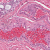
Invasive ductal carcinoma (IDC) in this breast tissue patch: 0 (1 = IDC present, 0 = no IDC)